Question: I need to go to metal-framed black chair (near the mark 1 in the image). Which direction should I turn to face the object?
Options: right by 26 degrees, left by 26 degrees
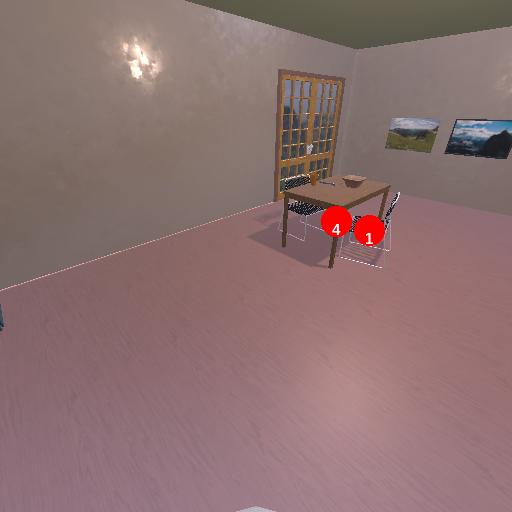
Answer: right by 26 degrees